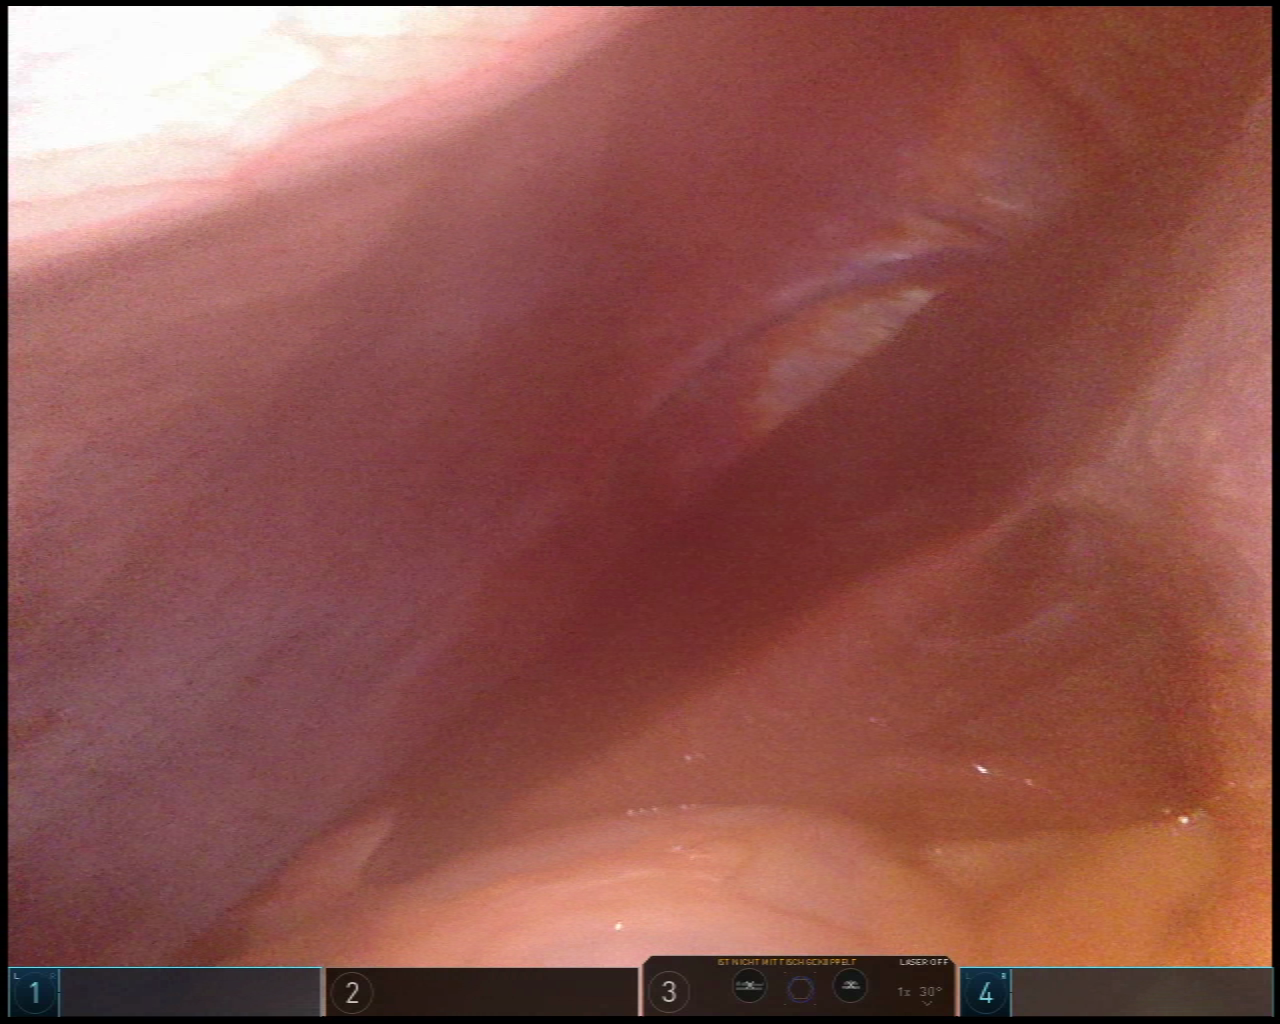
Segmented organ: liver
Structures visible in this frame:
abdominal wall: yes
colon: yes
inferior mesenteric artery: no
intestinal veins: no
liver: yes
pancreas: no
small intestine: no
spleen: no
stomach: no
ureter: no
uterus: no
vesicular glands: no